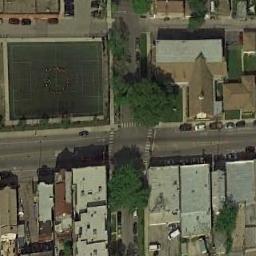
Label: intersection